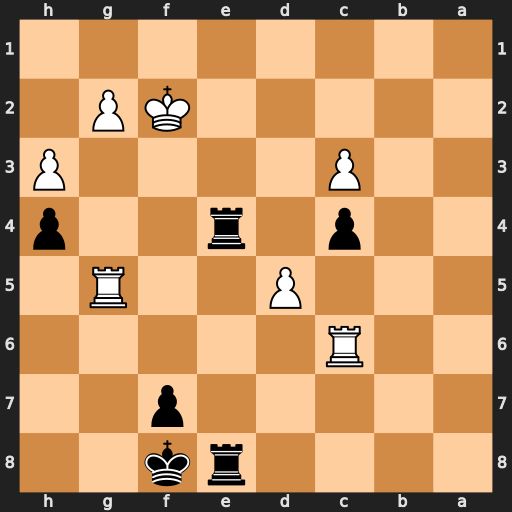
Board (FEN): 4rk2/5p2/2R5/3P2R1/2p1r2p/2P4P/5KP1/8
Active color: b
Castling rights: -
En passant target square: -
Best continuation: Rf4+ Kg1 Re1+ Kh2 Rff1 Rc8+ Ke7 Re5+ Rxe5